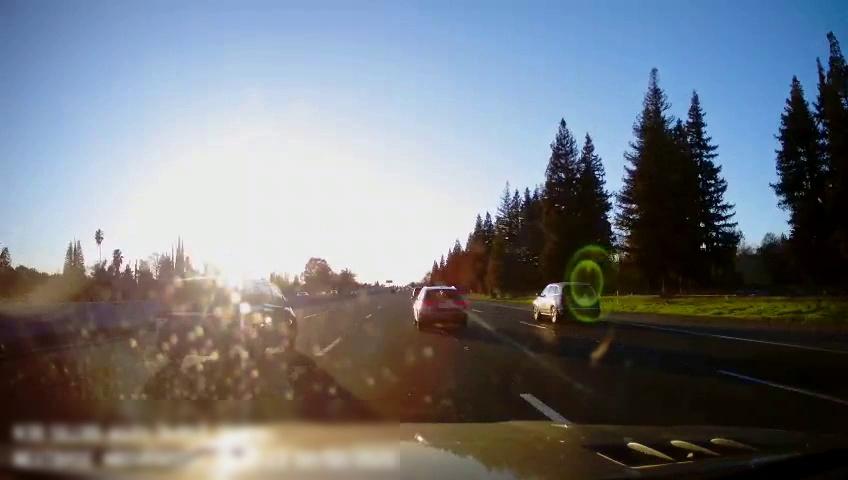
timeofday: Day
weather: Sunny
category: Drivable Space
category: Vehicles | Car
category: Vehicles | SUV
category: Vehicles | SUV
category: Vehicles | Car
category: Vehicles | SUV
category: Lanes | Alternate Lane
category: Lanes | Alternate Lane
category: Lanes | Current Lane
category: Lanes | Current Lane
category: Lanes | Alternate Lane
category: Lanes | Alternate Lane